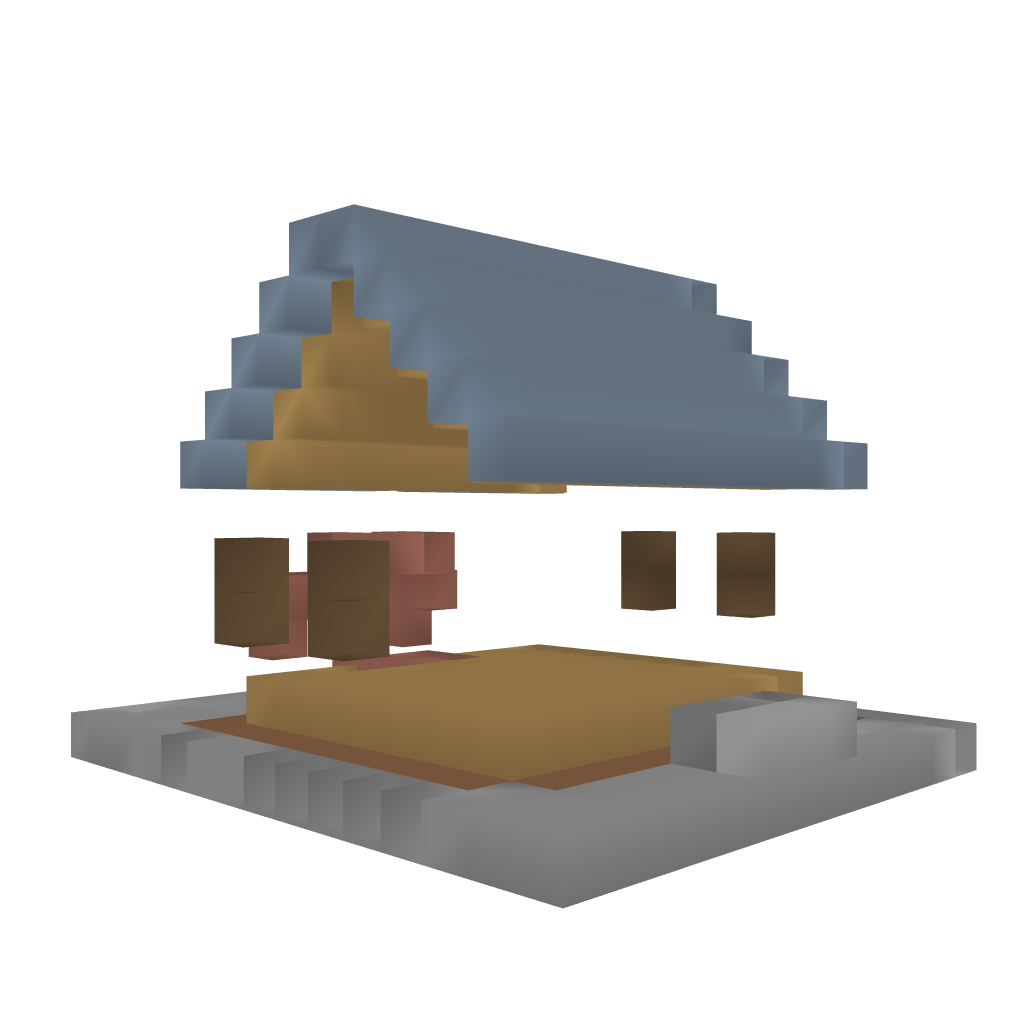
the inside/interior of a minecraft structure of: Small Brick House